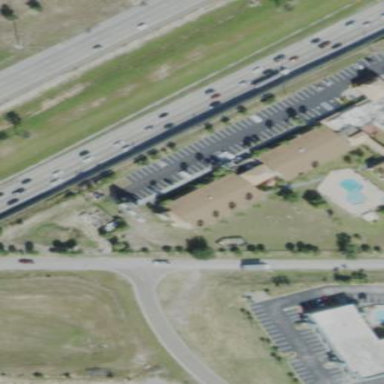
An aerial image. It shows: Hotel building.